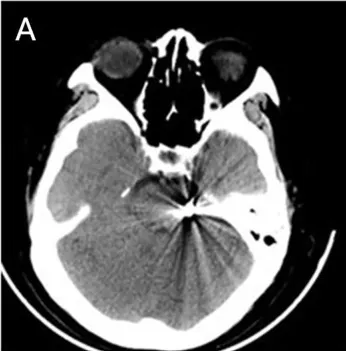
Brain CT (A,B) conducted showing no localized hemorrhage or ischemic lesions after she had a migraine-like headache.
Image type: radiology (ct)